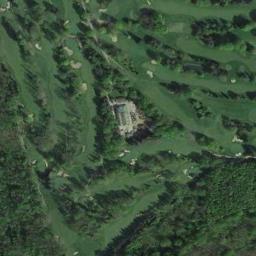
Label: golf_course